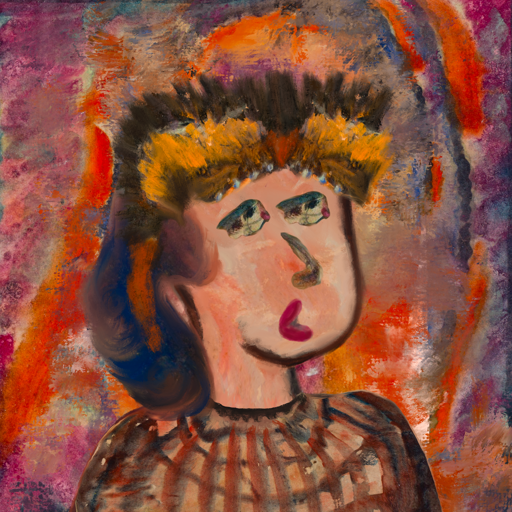
Background: Experience, Head And Neck Side: Roy_Bahadur, Face Side: Pipe, Bust: Orphan, Hair Side: Mother_And_Son_Son, Head Accessory: Gypsy_Queen, Second Necklace: Blank, Necklace: Blank, Baby: Blank